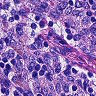
Metastatic tissue present: no